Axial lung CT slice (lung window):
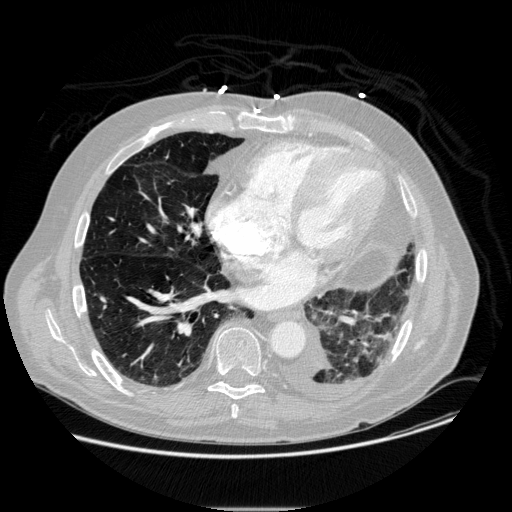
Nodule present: no